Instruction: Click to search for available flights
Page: home
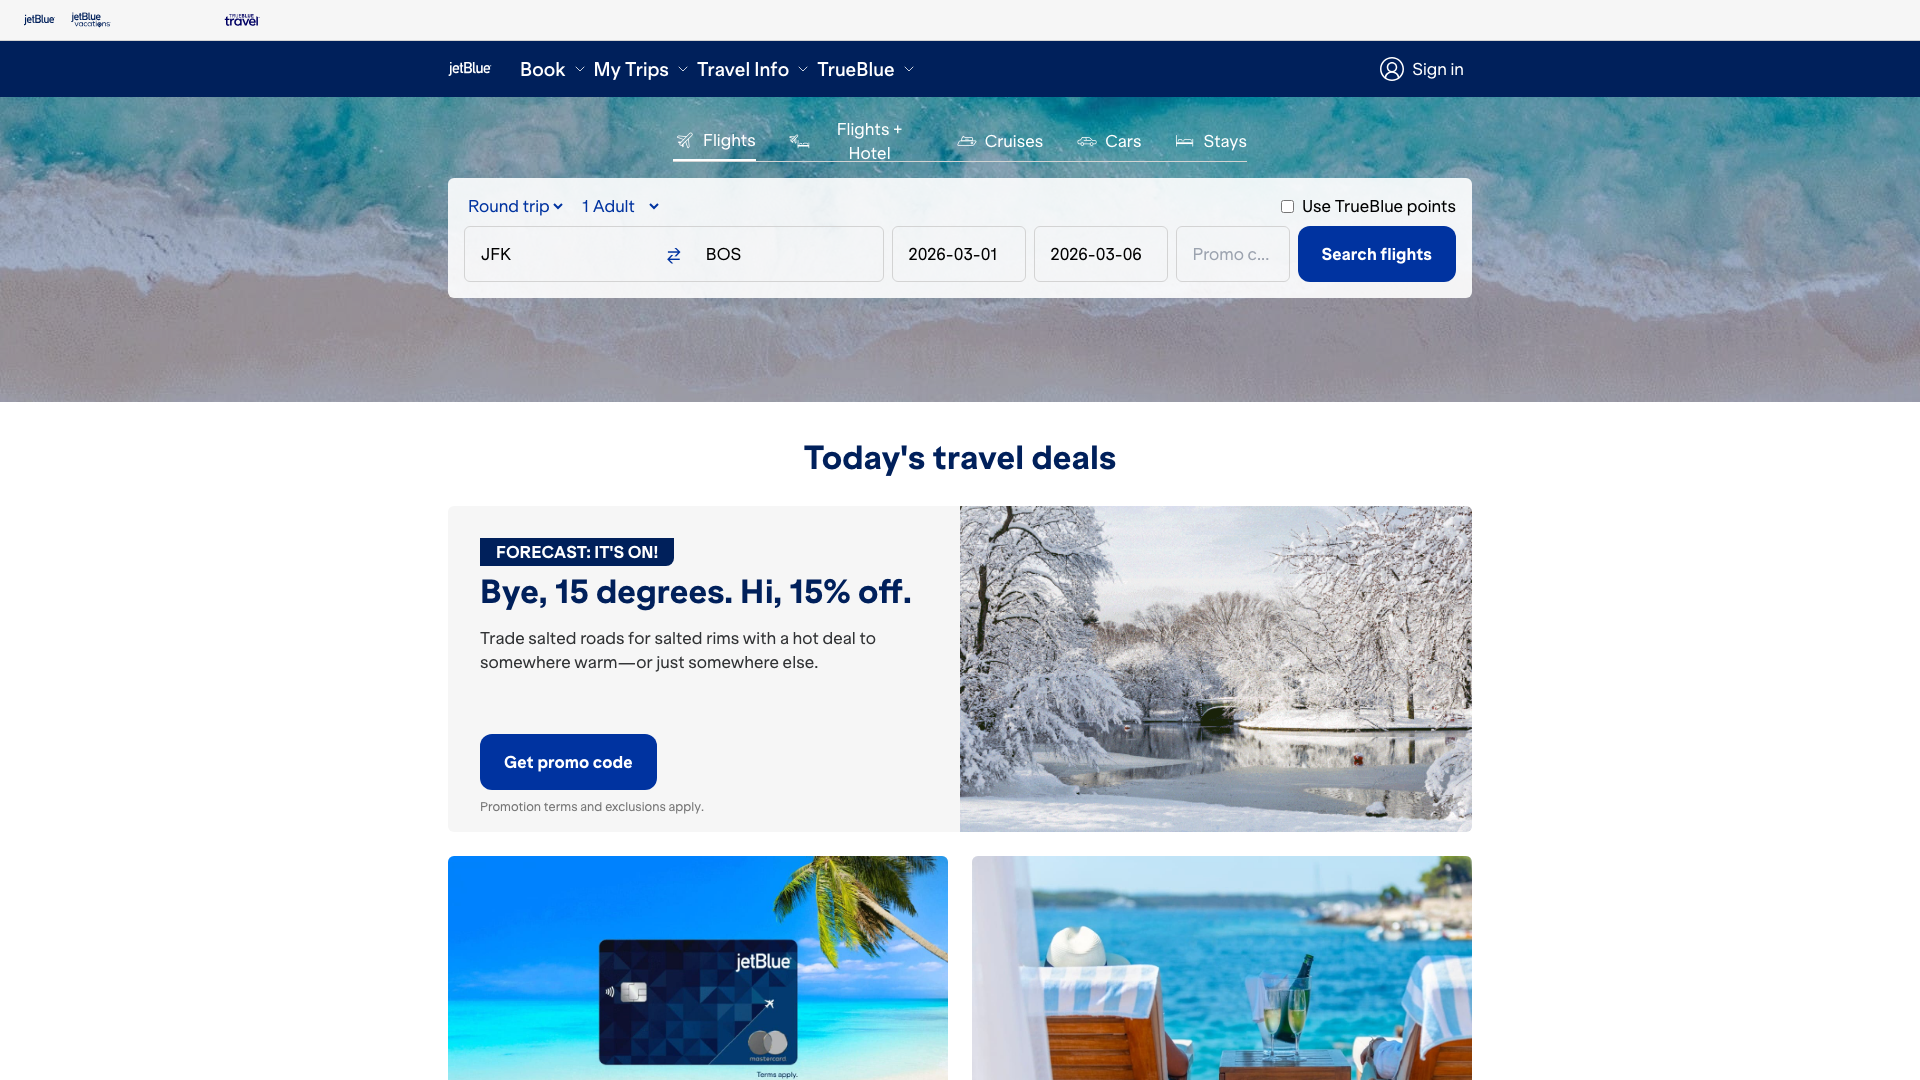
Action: click